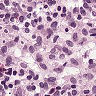
Metastatic tissue present: no